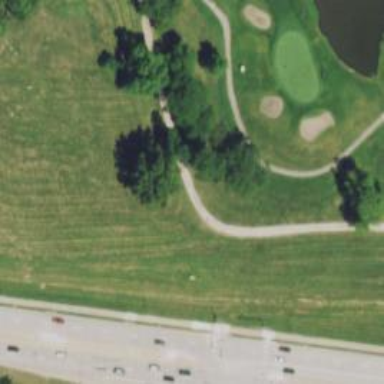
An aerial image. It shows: Service road designated as golf cart path.